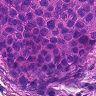
Metastatic tissue present: yes